Question: These codes, in ThisOutlookSession, work as expected when I paste them on their own, but if I try them together I get an error.
The first code below makes it so that any time I hit send on an email, I get a popup asking if I'd like to continue sending:
'''
Private Sub Application_ItemSend(ByVal Item As Object, Cancel As Boolean)
If MsgBox("Do you want to continue sending the mail?", vbOKCancel) <> vbOK Then
Cancel = True
End Sub
'''
The second code below makes it so that once an email is sent (once it makes it to my sent folder) I get a popup asking if I'd like to print the email.
'''
Private Declare Function ShellExecute Lib "shell32.dll" Alias _
"ShellExecuteA" (ByVal hwnd As Long, ByVal lpOperation As
String, _
ByVal lpFile As String, ByVal lpParameters As String, _
ByVal lpDirectory As String, ByVal nShowCmd As Long) As
Long
Private WithEvents Items As Outlook.Items
Private Sub Application_Startup()
Dim Ns As Outlook.NameSpace
Dim Folder As Outlook.MAPIFolder
Set Ns = Application.GetNamespace("MAPI")
Set Folder = Ns.GetDefaultFolder(olFolderSentMail)
Set Items = Folder.Items
End Sub
Private Sub Items_ItemAdd(ByVal Item As Object)
If TypeOf Item Is Outlook.MailItem Then
If MsgBox("Print email?", vbYesNo Or vbQuestion) = vbYes
Then
Item.PrintOut
End If
End If
End Sub
'''
I would like to have the window pop when I hit send AND the second window pop after the mail is sent. I tried pasting both codes in their entirety into ThisOutlookSession. I am getting this error

Does anyone have any insight as to how I would get this to work, or if this is even possible?
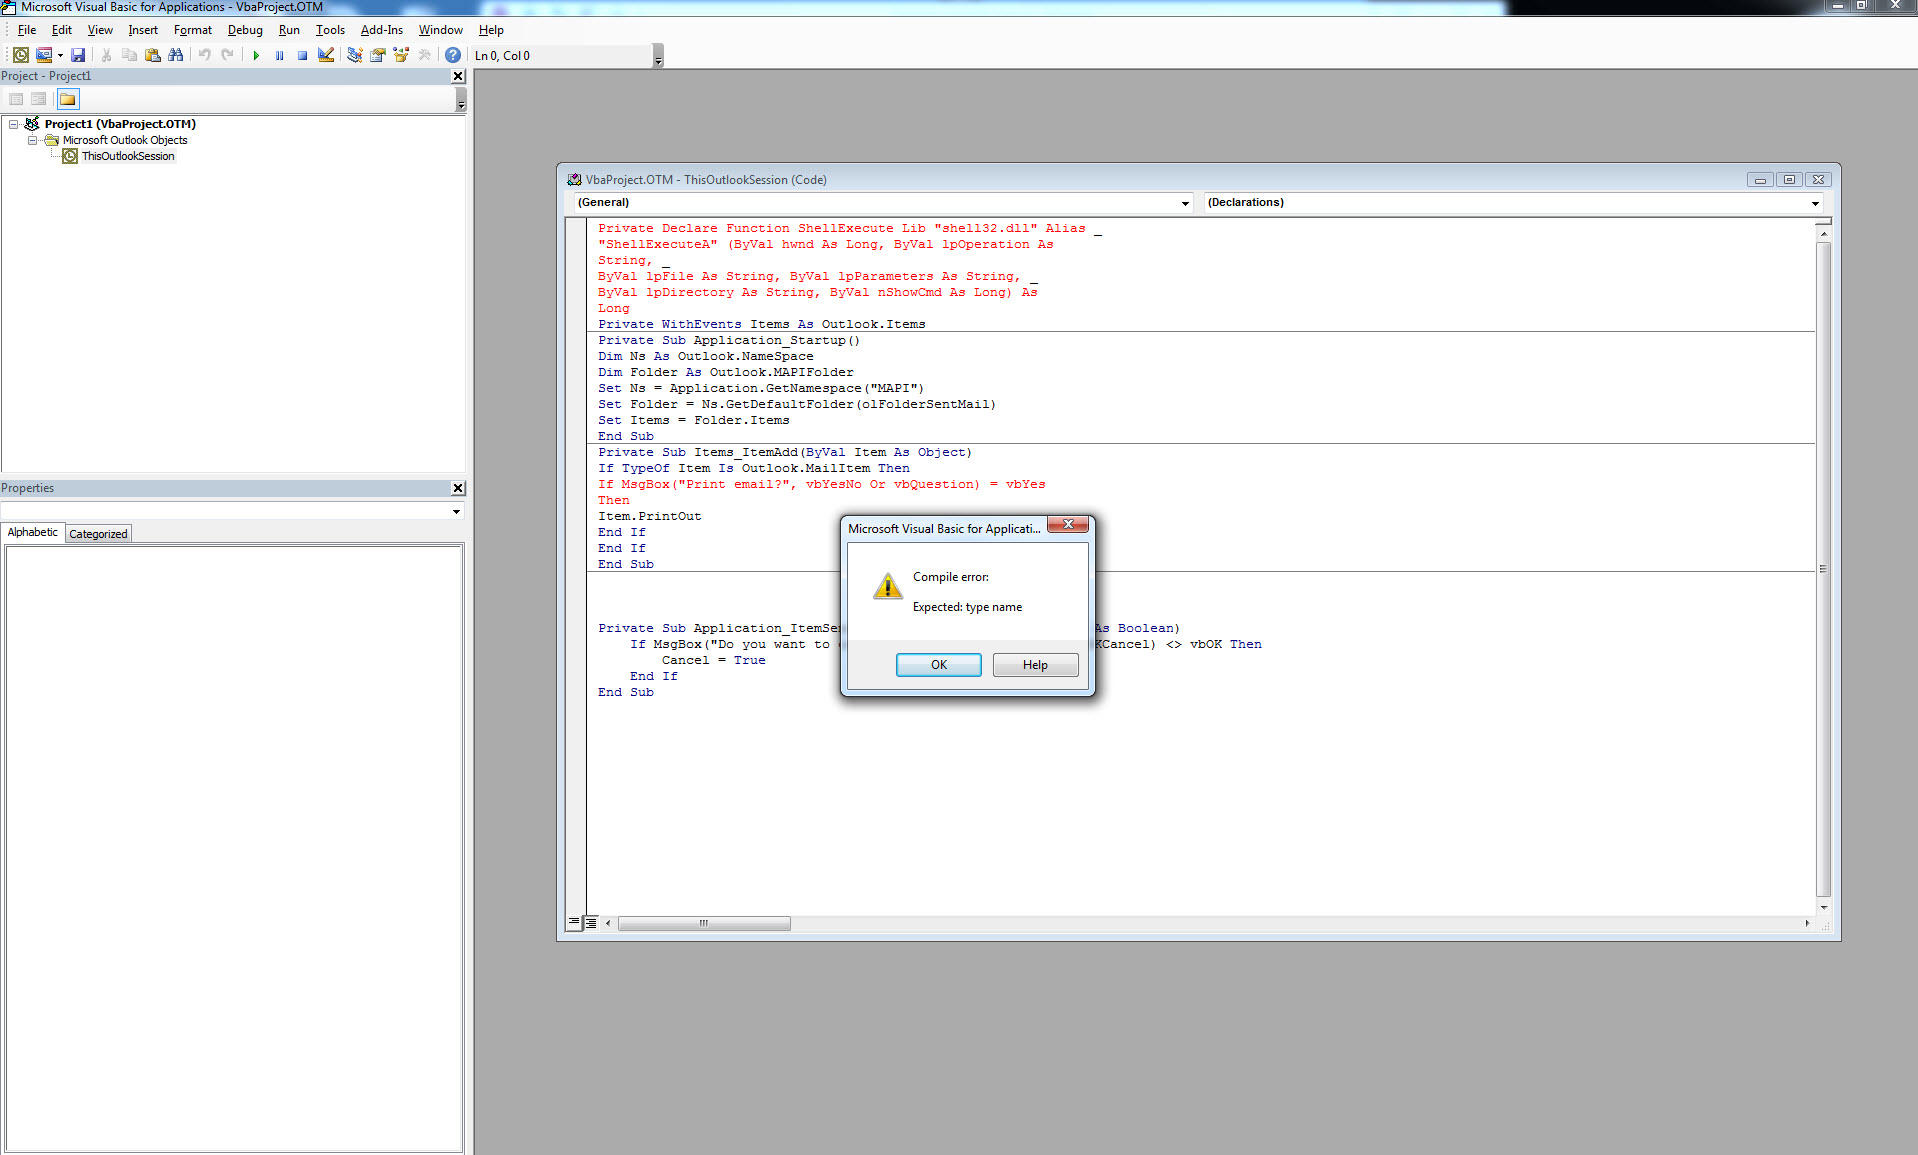
Answer: I dropped your code into a code error and a few errors popped up. Don't worry. They're easy to fix. it looks like some of the original code that was on one line was split into multiple lines and can't be properly read. Try this:
'''
Private Declare Function ShellExecute Lib "shell32.dll" Alias _
"ShellExecuteA" (ByVal hwnd As Long, ByVal lpOperation As String, _
ByVal lpFile As String, ByVal lpParameters As String, _
ByVal lpDirectory As String, ByVal nShowCmd As Long) As Long
Private WithEvents Items As Outlook.Items
Private Sub Application_ItemSend(ByVal Item As Object, Cancel As Boolean)
If MsgBox("Do you want to continue sending the mail?", vbOKCancel) <> vbOK Then
Cancel = True
End If
End Sub
Private Sub Application_Startup()
Dim Ns As Outlook.NameSpace
Dim Folder As Outlook.MAPIFolder
Set Ns = Application.GetNamespace("MAPI")
Set Folder = Ns.GetDefaultFolder(olFolderSentMail)
Set Items = Folder.Items
End Sub
Private Sub Items_ItemAdd(ByVal Item As Object)
If TypeOf Item Is Outlook.MailItem Then
If MsgBox("Print email?", vbYesNo Or vbQuestion) = vbYes _
Then
Item.PrintOut
End If
End If
End Sub
'''
And now for the explanation. The following from your original code is actually 1 line of code:
'''
Private Declare Function ShellExecute Lib "shell32.dll" Alias _
"ShellExecuteA" (ByVal hwnd As Long, ByVal lpOperation As
String, _
ByVal lpFile As String, ByVal lpParameters As String, _
ByVal lpDirectory As String, ByVal nShowCmd As Long) As
Long
'''
You can split a long line of code across multiple lines with a space and an underscore at the end of a line. There were a few areas like this where the space and underscore was missing. You can add them to the end of the line or move the text to one row. I did a little of both.
The same problem happened here:
'''
If MsgBox("Print email?", vbYesNo Or vbQuestion) = vbYes
Then
'''
This needs to be one line of code. So both of the following will work, but the first is more common and considered easier to read:
'''
If MsgBox("Print email?", vbYesNo Or vbQuestion) = vbYes Then
'''
...which is identical to
'''
If MsgBox("Print email?", vbYesNo Or vbQuestion) = vbYes _
Then
'''
Lastly, the parts that aren't "subs", like "Private Declare..." and "Private WithEvents..." need to be at the top of the script, above all the subs.